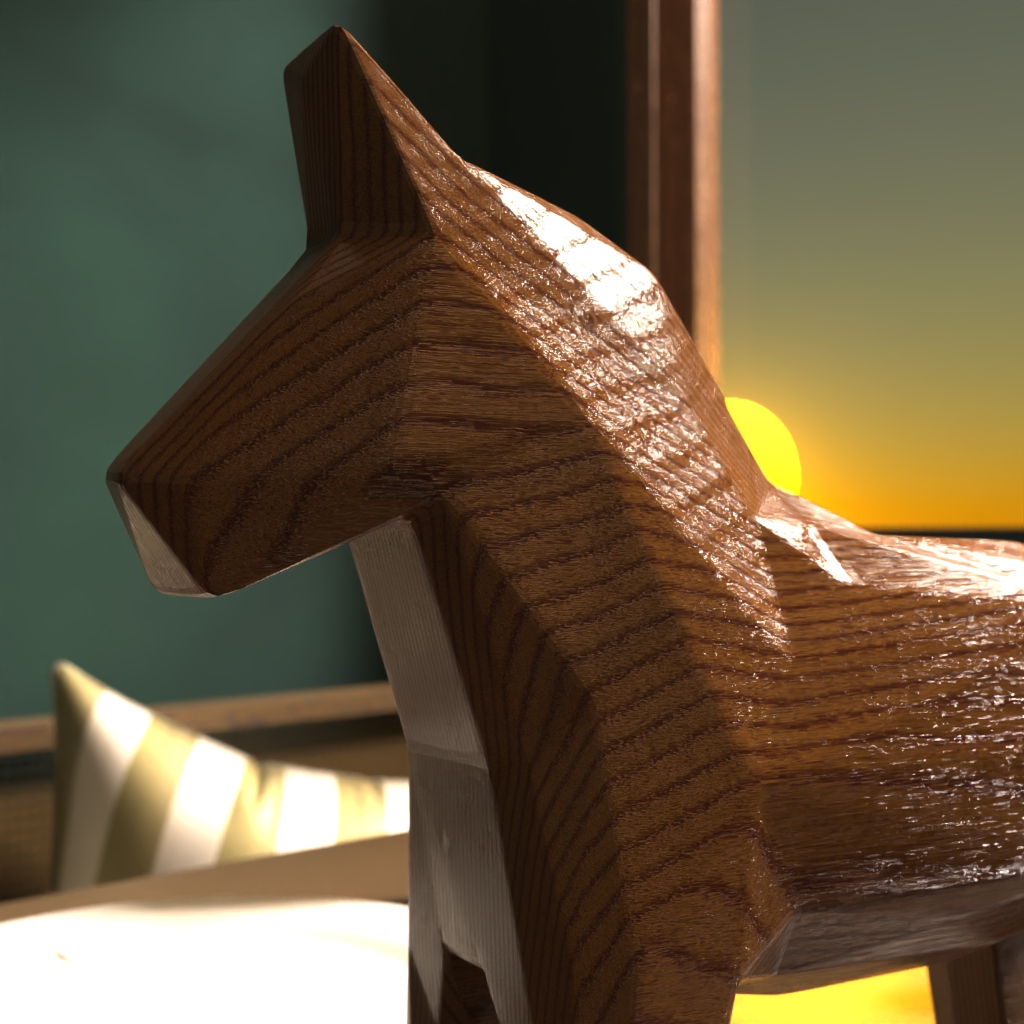
A high quality rendering of a dalahest_oak dalecarlian horse figurine made of varnished dark oak standing on a wooden table in an a sunset landscape with sunset lighting,medium shot fromfront right side , 50 mm, f 22